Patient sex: M
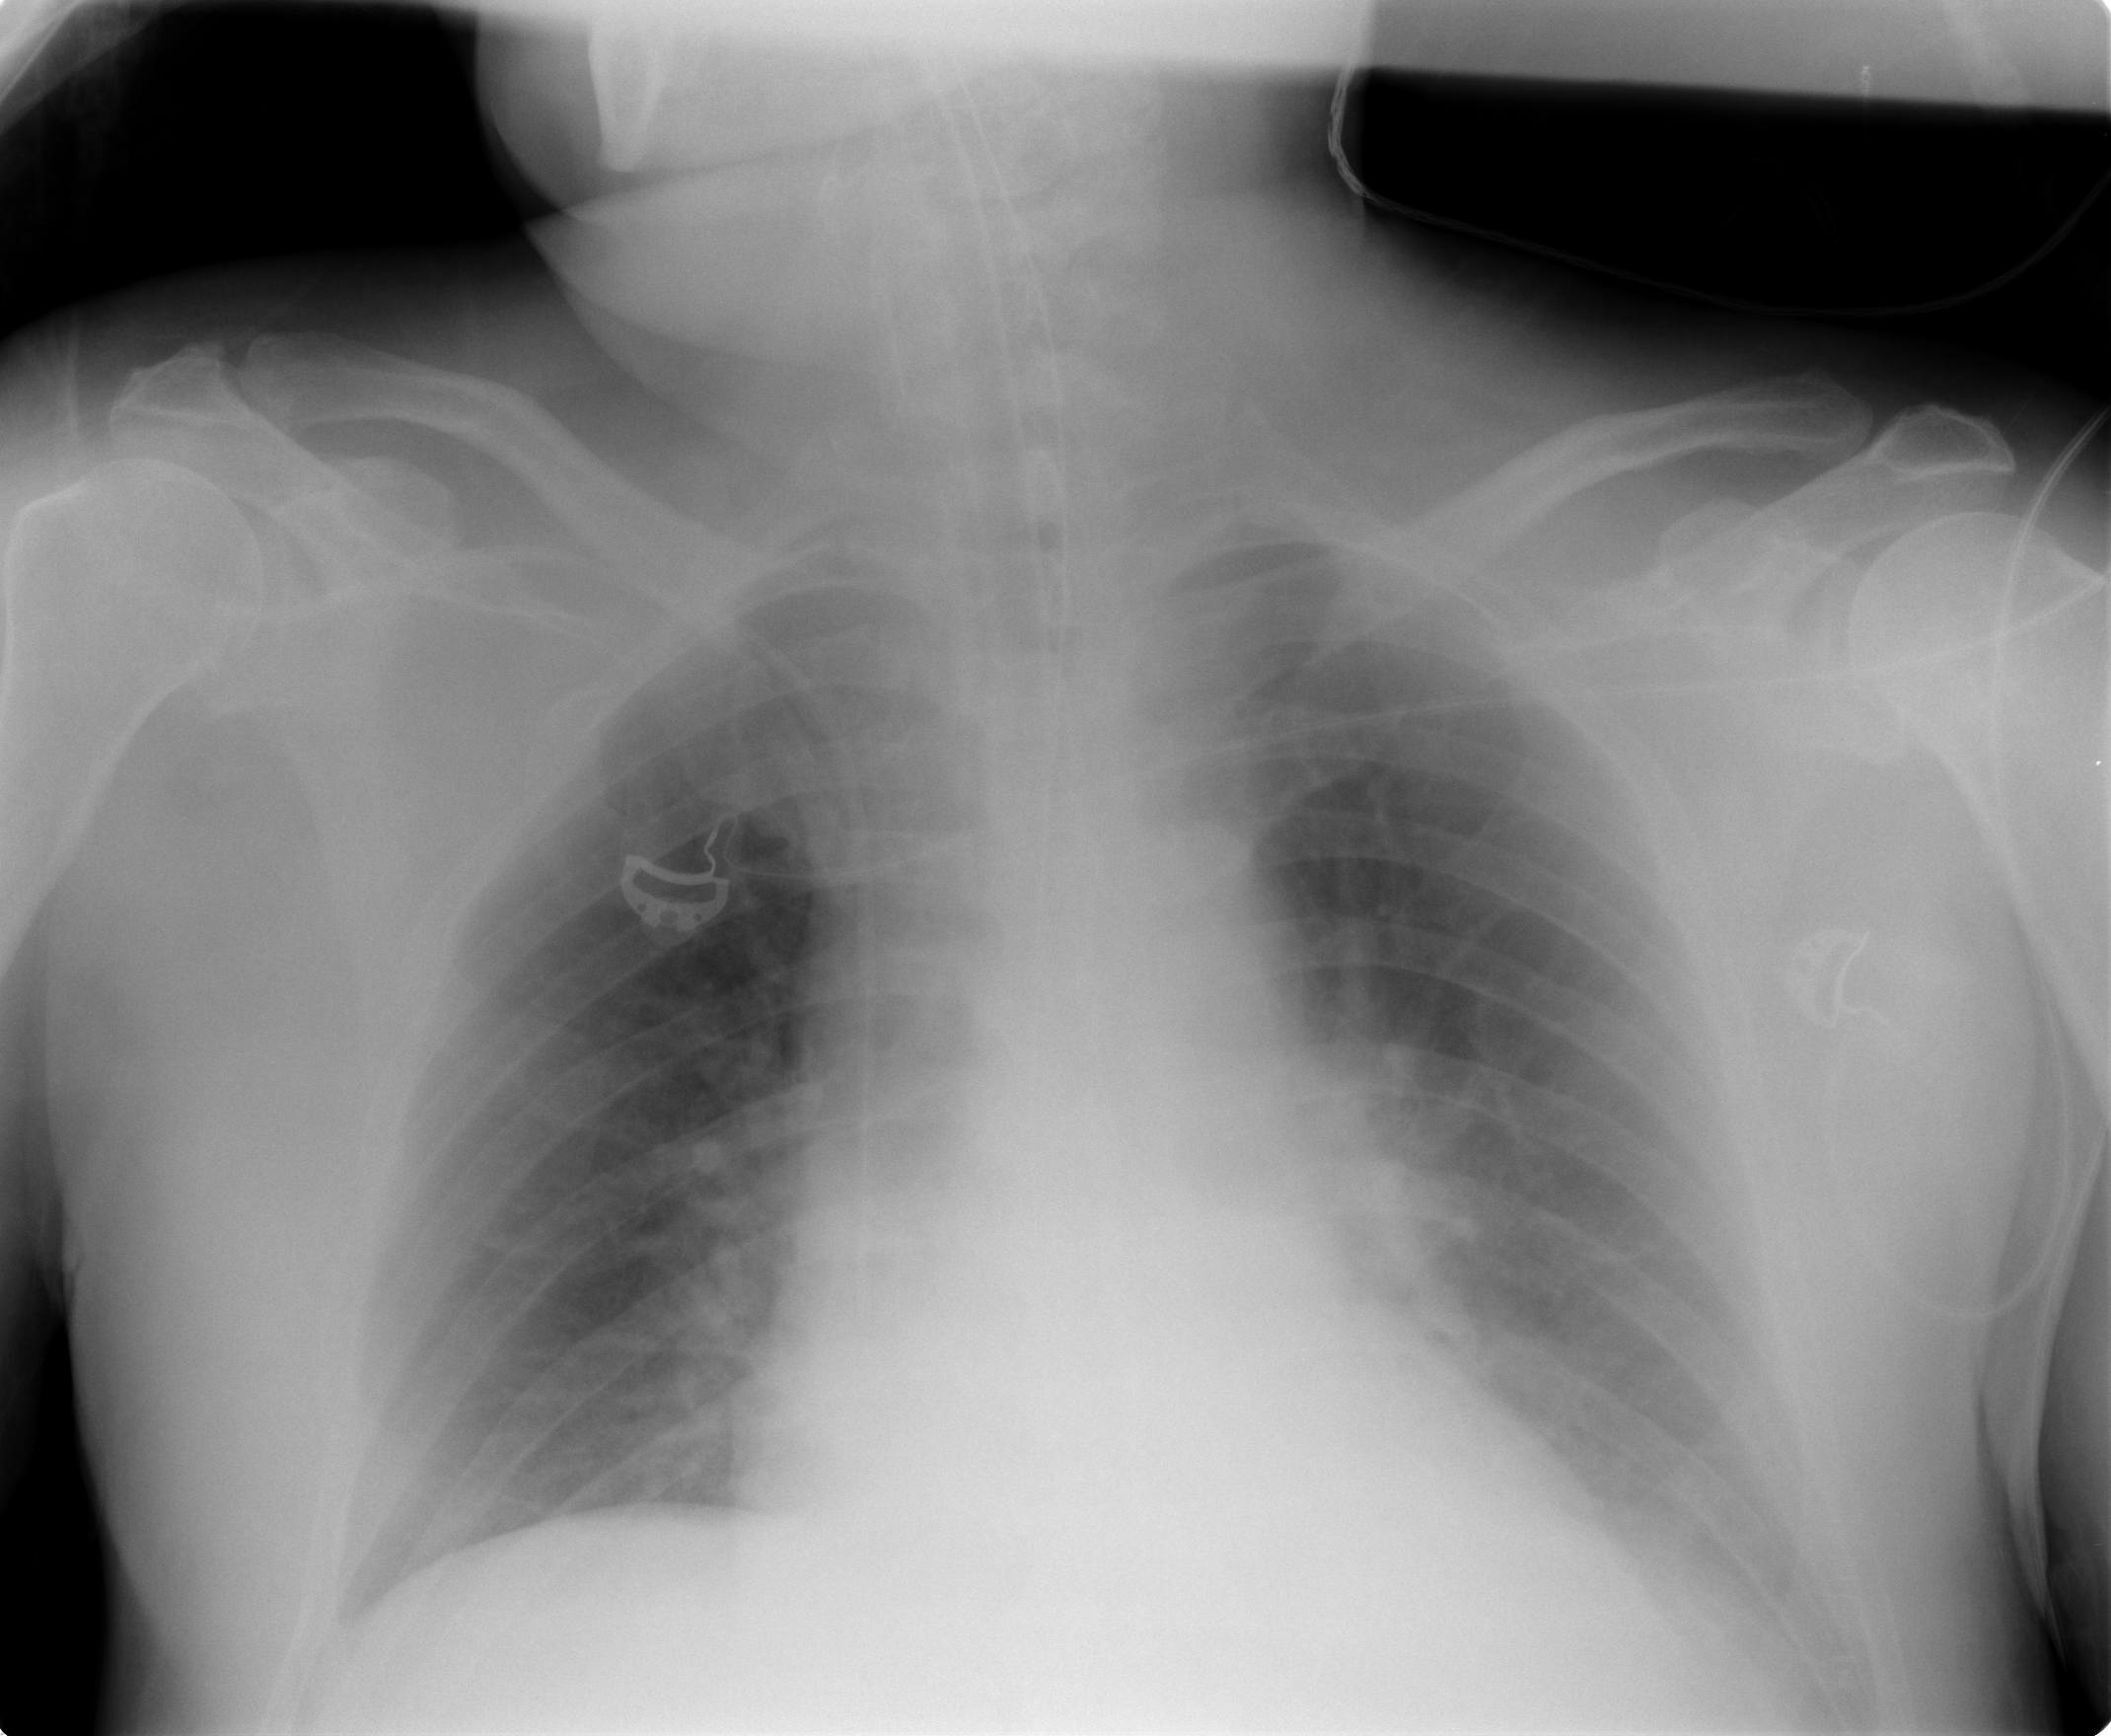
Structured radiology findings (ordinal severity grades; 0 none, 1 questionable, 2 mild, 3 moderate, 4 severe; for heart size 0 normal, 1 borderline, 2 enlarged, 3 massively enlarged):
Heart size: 0
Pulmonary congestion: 0
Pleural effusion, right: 0
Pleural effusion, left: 2
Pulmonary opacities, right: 0
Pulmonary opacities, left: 0
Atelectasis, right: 0
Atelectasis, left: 2